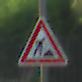
Verkehrszeichen: Arbeitsstelle
Umgebung: Outdoor, Urban
Tageszeit: MorningAfternoon
Wetter: PartlyCloudy
Licht: Natural
Jahreszeit: NotSpecified
Kontrast: LowContrast